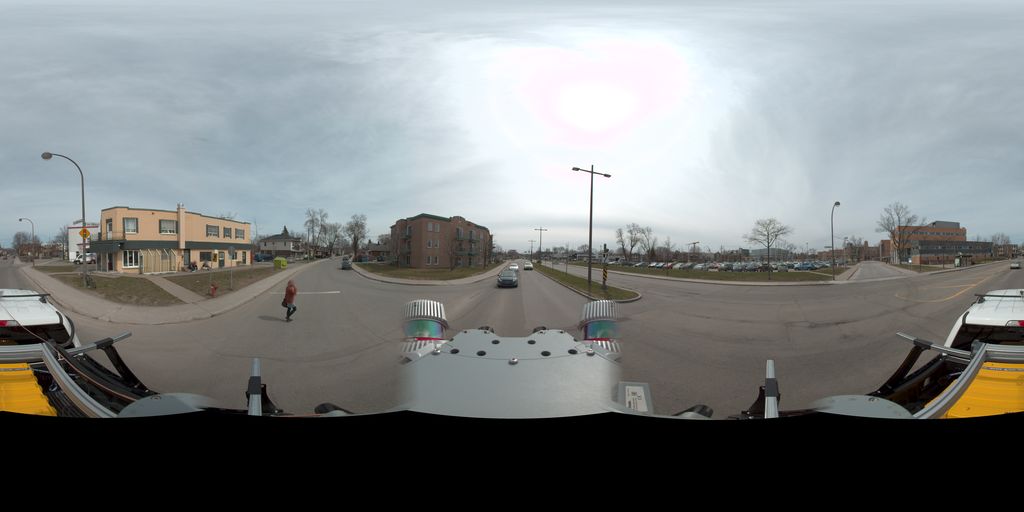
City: quebec_city